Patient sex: M
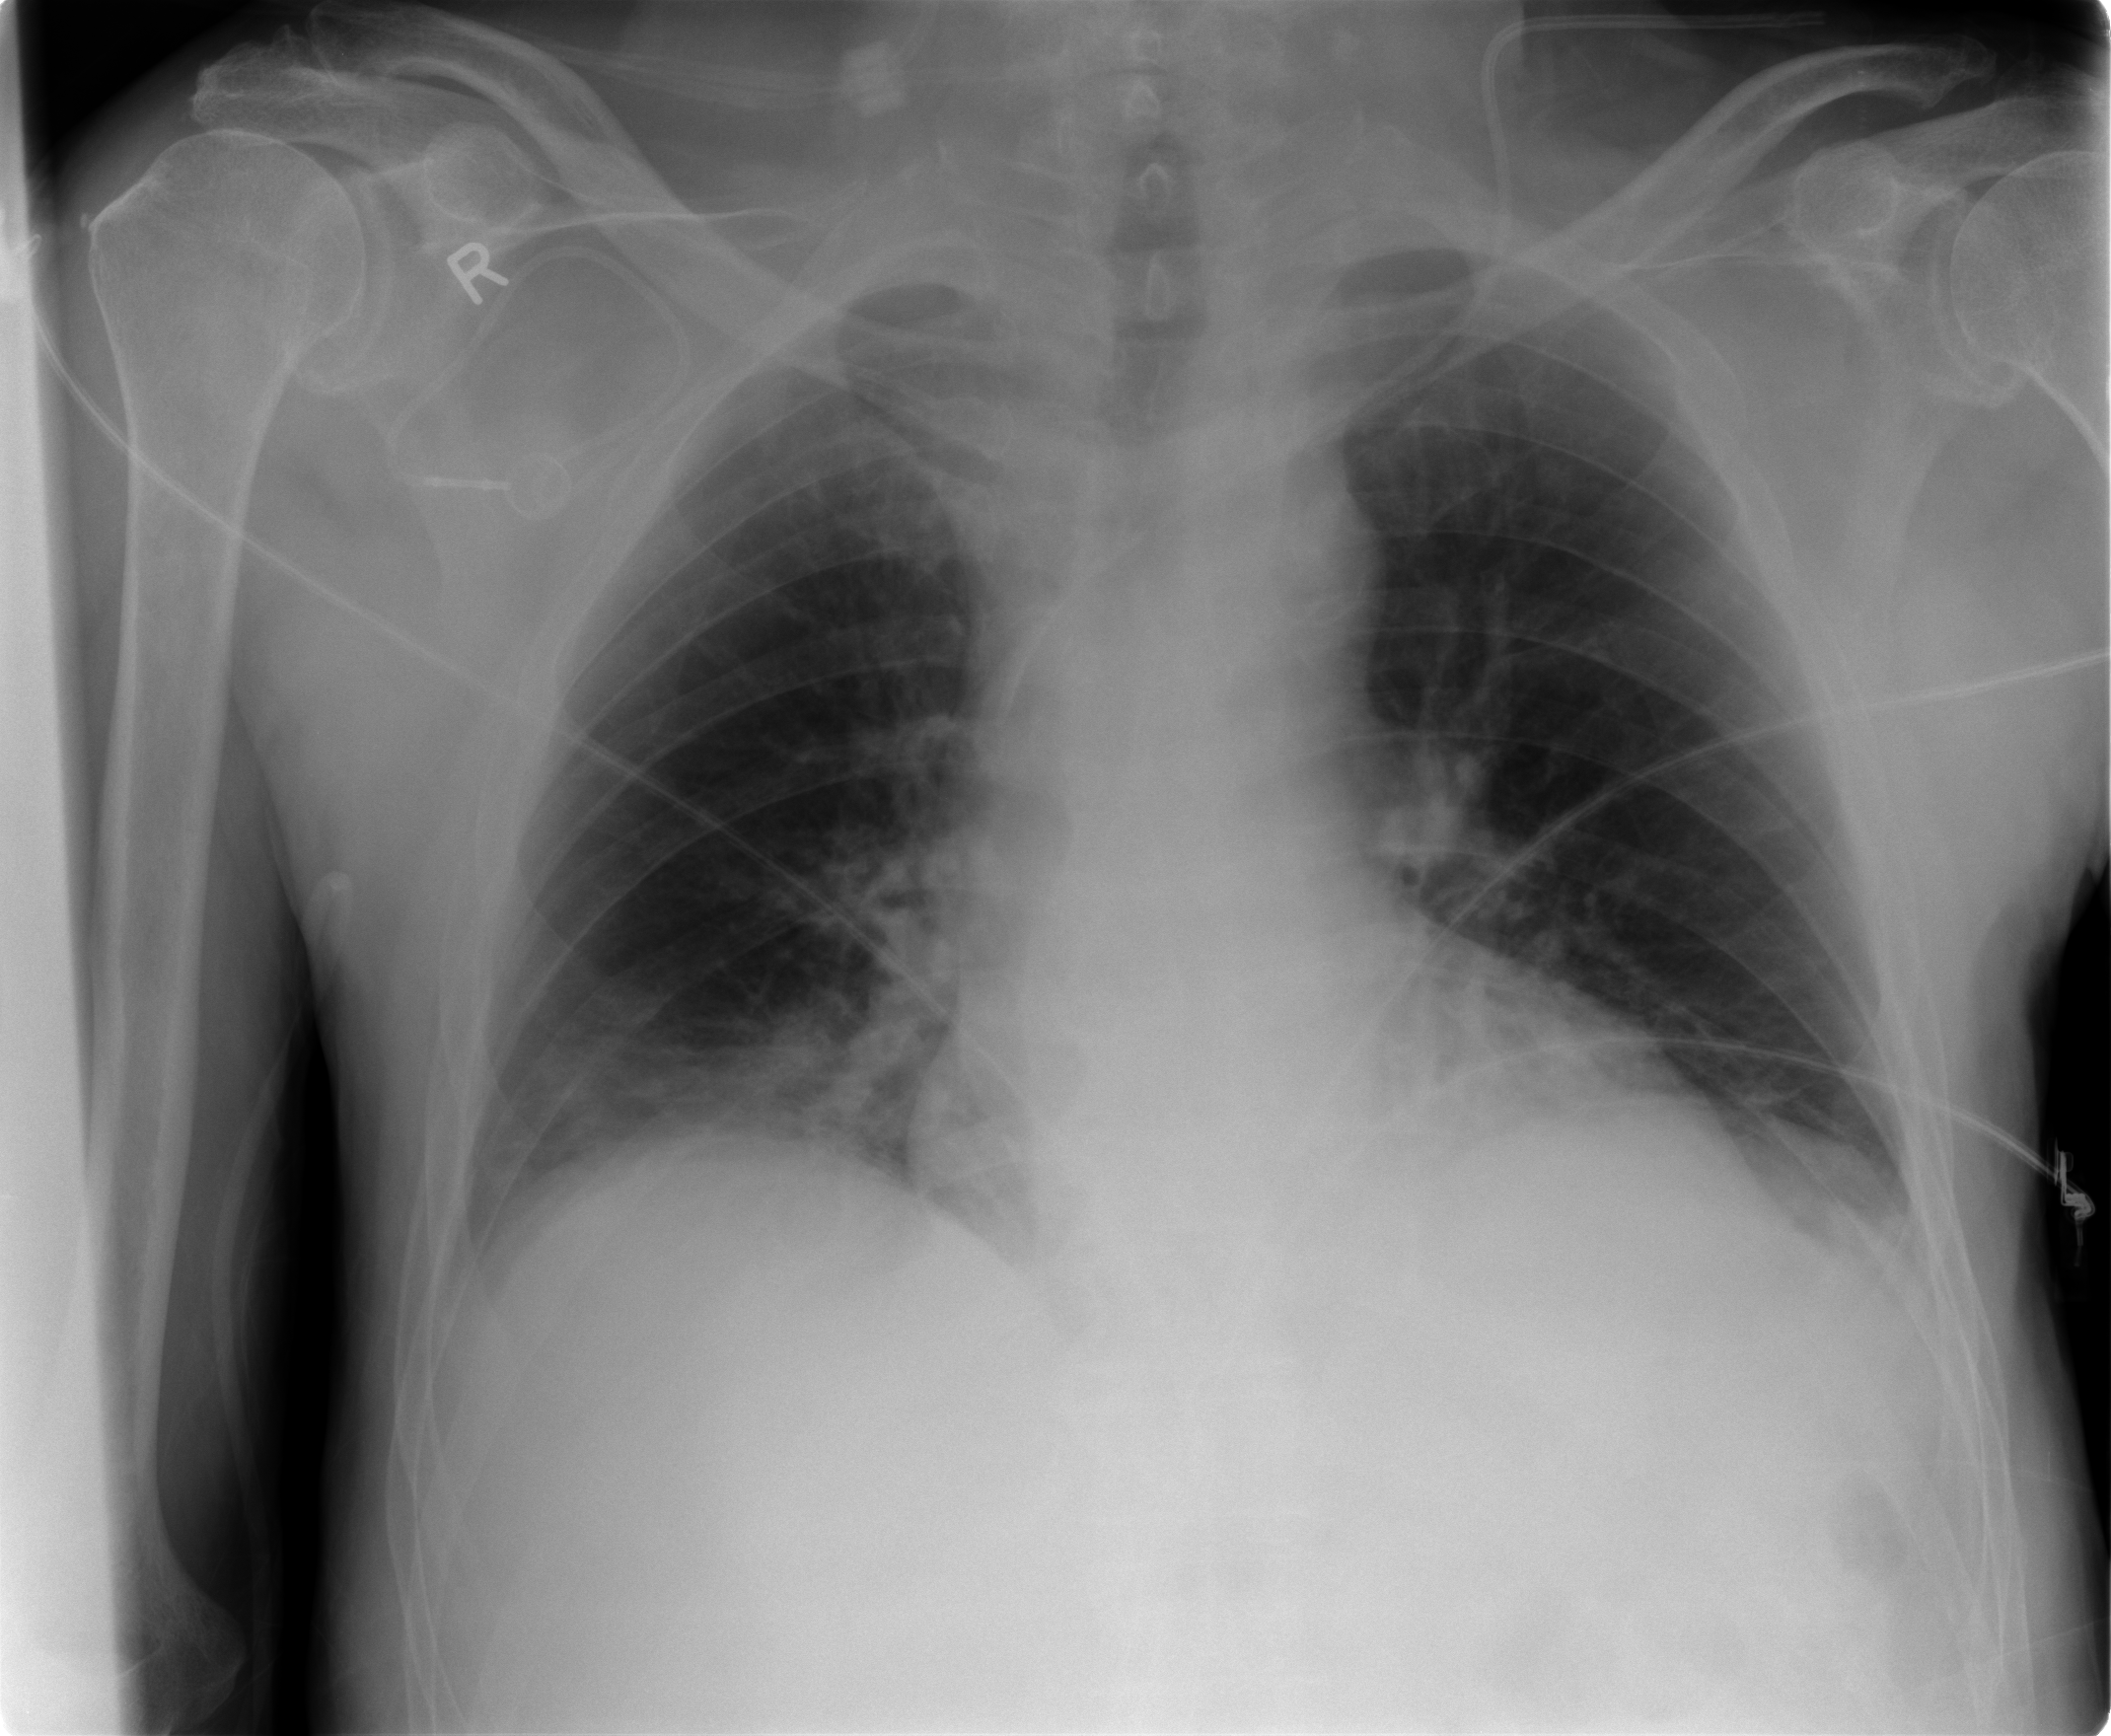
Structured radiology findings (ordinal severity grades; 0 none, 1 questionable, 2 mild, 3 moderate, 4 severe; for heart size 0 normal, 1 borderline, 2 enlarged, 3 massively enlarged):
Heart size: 0
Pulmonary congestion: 0
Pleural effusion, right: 0
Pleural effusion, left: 0
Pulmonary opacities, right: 0
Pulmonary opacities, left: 0
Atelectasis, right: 2
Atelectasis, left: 1